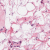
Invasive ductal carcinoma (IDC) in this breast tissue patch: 0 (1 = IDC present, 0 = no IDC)